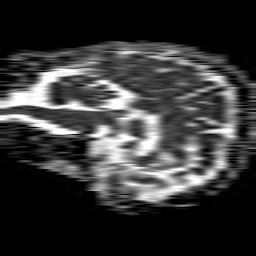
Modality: ADC
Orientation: sagittal
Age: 37
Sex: female
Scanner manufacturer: philips
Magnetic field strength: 1.5 T
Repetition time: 4.6 s
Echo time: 0.09059 s